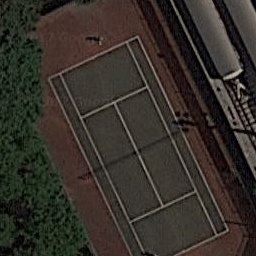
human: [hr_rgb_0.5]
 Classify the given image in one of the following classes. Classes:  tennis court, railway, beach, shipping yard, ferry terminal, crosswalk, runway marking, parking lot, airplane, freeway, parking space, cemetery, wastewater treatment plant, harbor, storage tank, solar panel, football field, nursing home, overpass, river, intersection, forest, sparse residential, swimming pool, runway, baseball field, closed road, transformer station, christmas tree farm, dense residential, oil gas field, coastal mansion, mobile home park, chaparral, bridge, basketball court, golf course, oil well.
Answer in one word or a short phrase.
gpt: tennis court